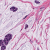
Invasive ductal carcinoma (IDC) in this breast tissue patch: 1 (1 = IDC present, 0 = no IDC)